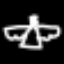
Label: angel